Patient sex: M
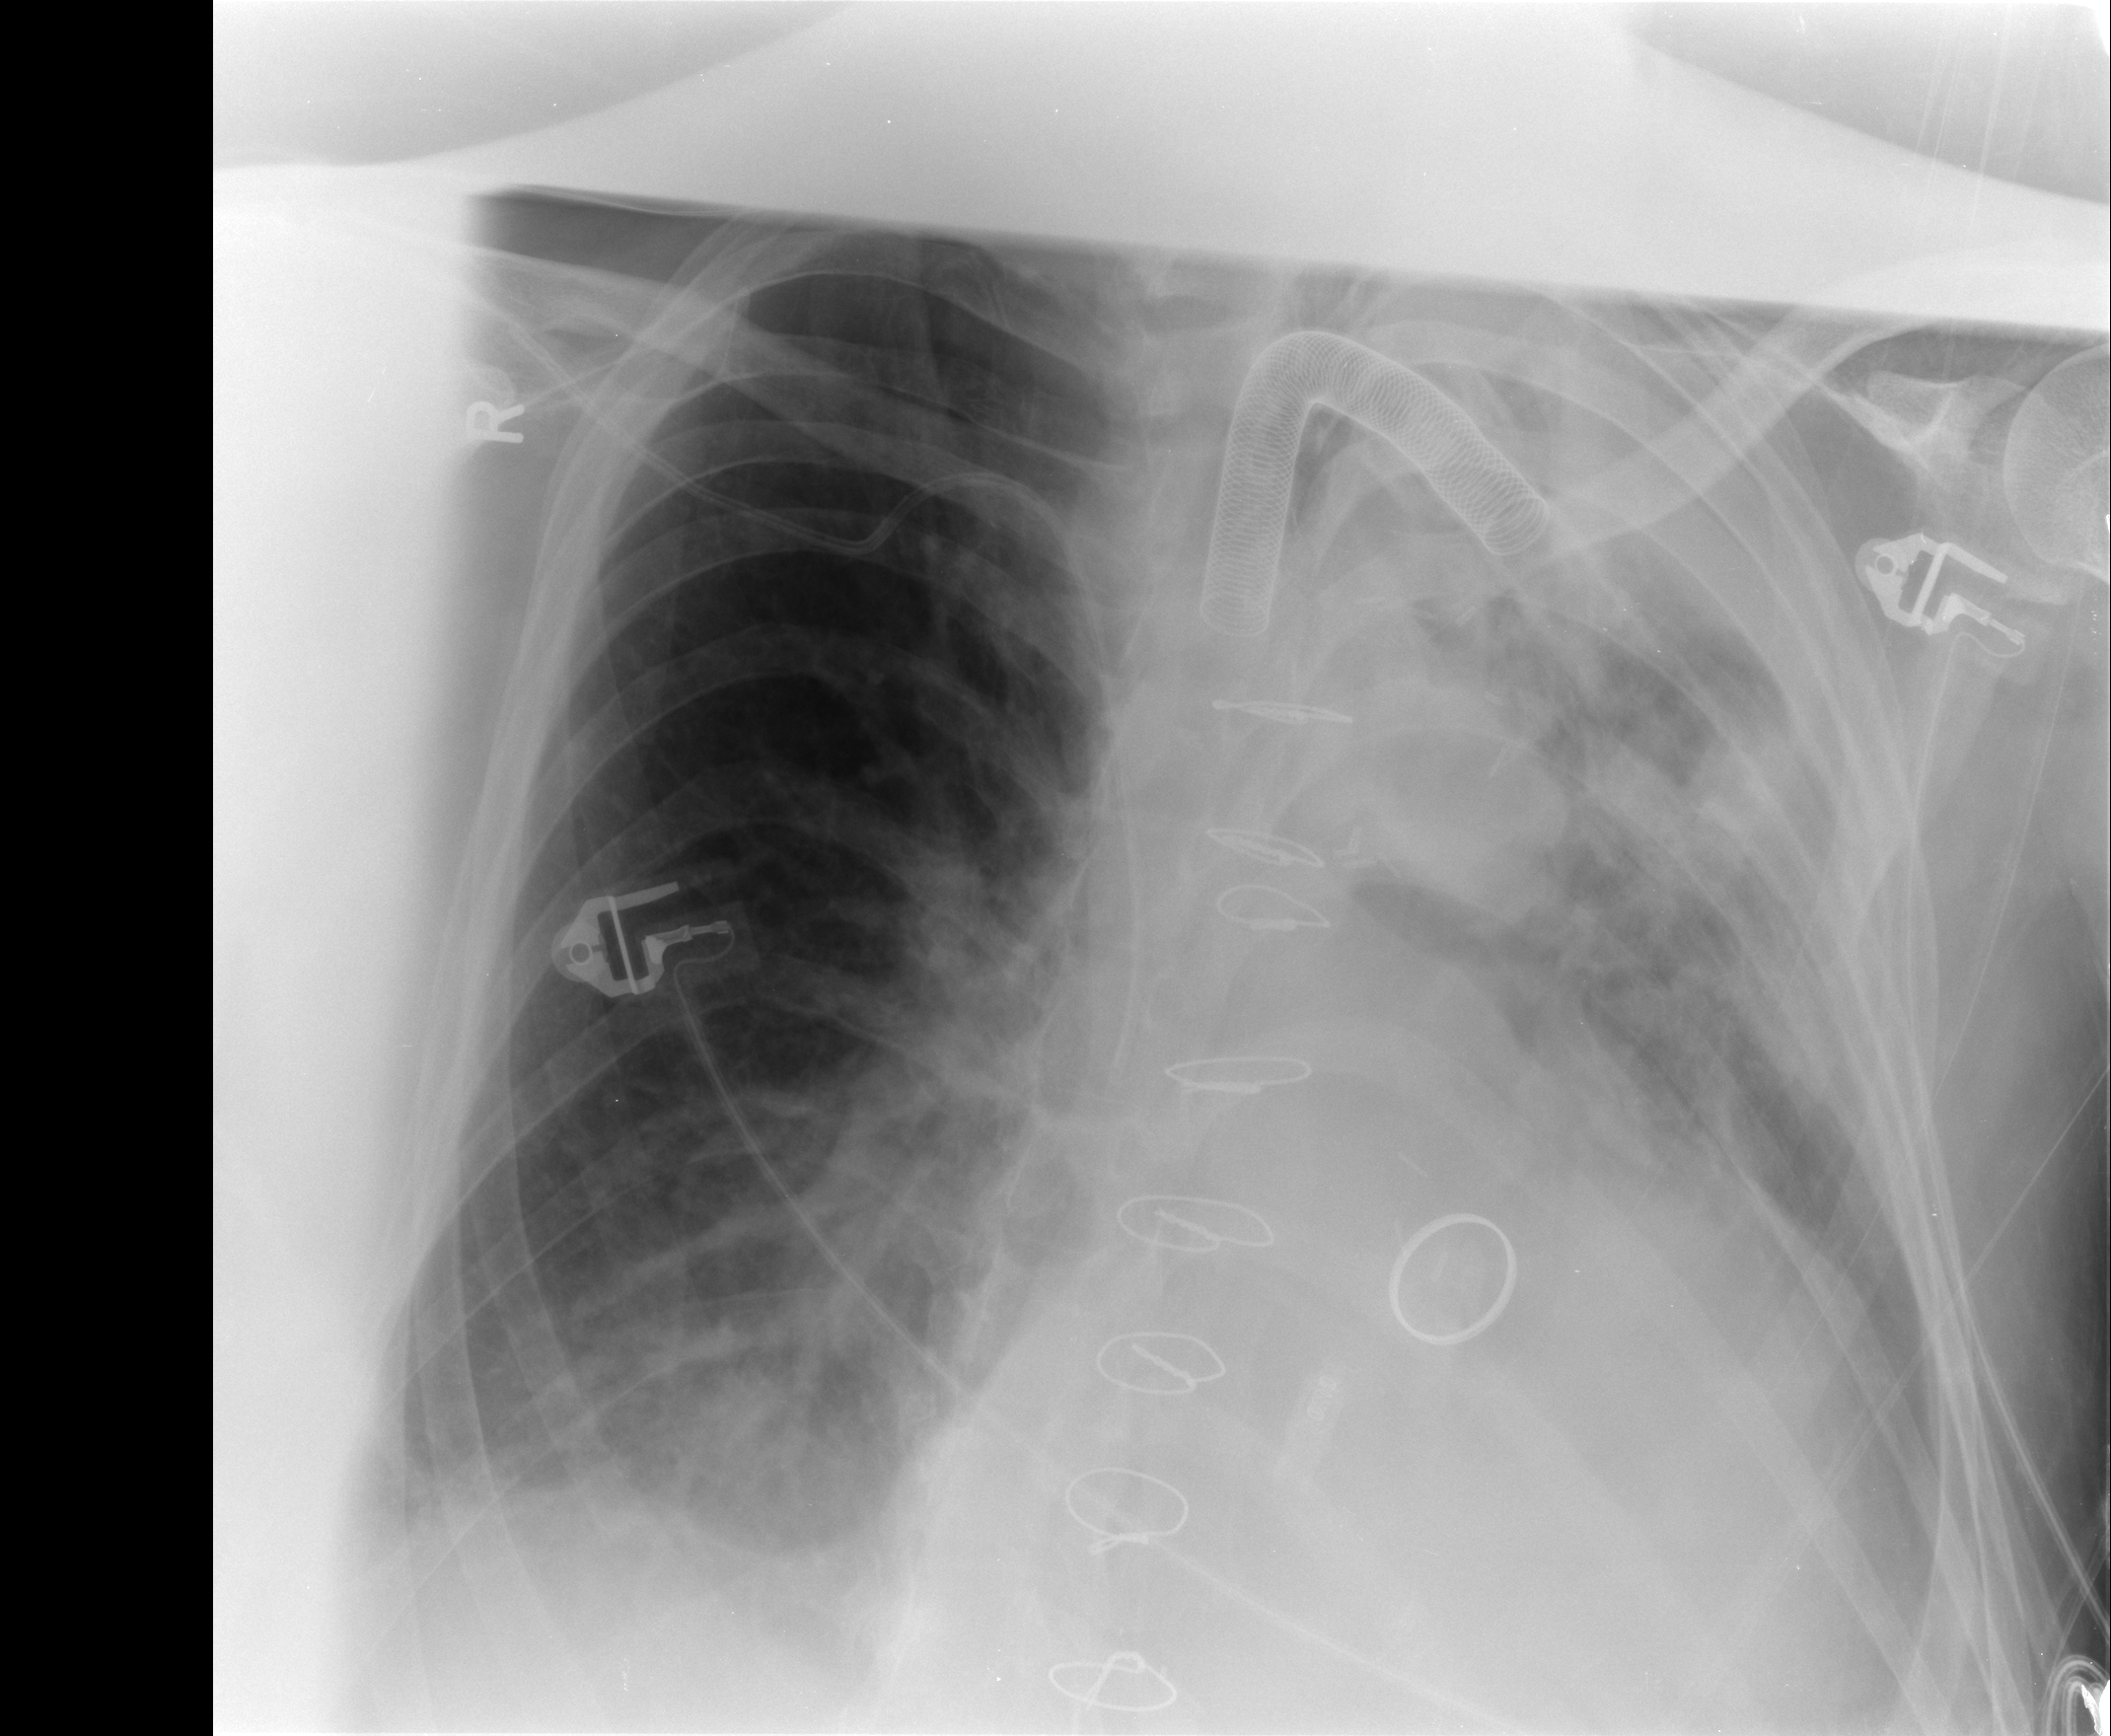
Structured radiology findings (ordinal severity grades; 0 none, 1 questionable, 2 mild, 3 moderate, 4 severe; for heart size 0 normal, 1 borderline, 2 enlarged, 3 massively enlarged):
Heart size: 1
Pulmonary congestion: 1
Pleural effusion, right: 2
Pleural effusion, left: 4
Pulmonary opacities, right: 1
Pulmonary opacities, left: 1
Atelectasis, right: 2
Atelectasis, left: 4